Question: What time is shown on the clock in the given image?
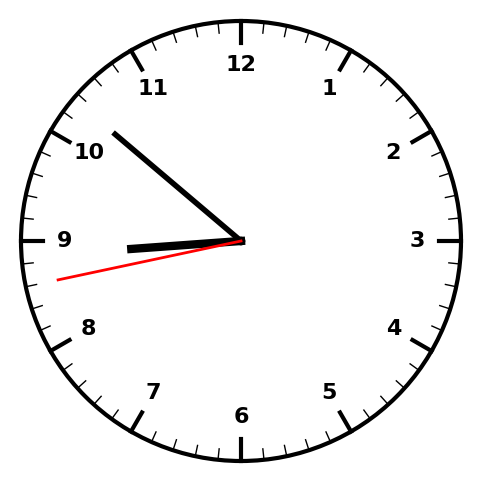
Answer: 08:51:43